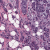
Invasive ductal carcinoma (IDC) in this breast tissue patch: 1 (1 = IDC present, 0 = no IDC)